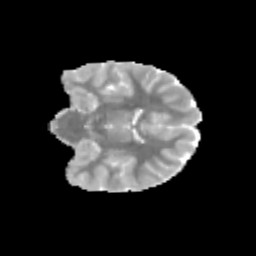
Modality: MD
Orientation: coronal
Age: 12
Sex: female
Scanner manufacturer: siemens
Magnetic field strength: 3 T
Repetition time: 3.8 s
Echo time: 0.07 s